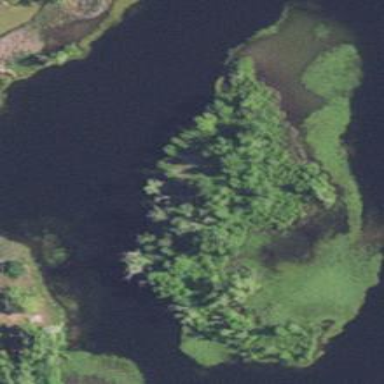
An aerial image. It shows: Islet.